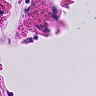
Metastatic tissue present: no